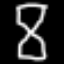
Label: hourglass